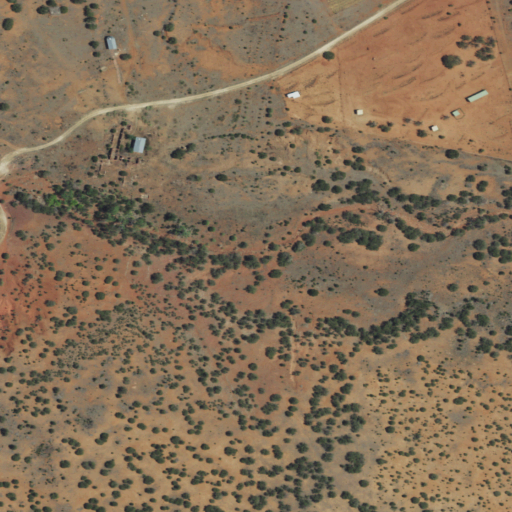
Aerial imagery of valley in New Mexico named Cañon de Aguilar containing shrub, evergreen forest, and open development